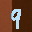
Label: 9